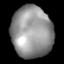
Tissue: lung
Cell type: Endothelial cells
Senescence score: 0.5886
Nuclear area (px): 2065
Mean DAPI intensity: 148.012